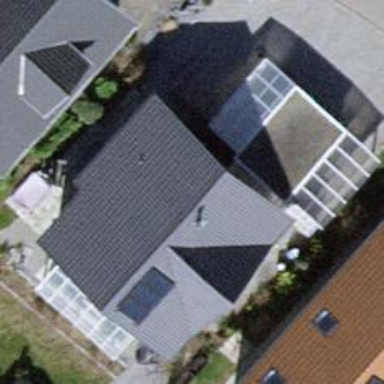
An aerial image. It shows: Gabled roof house.